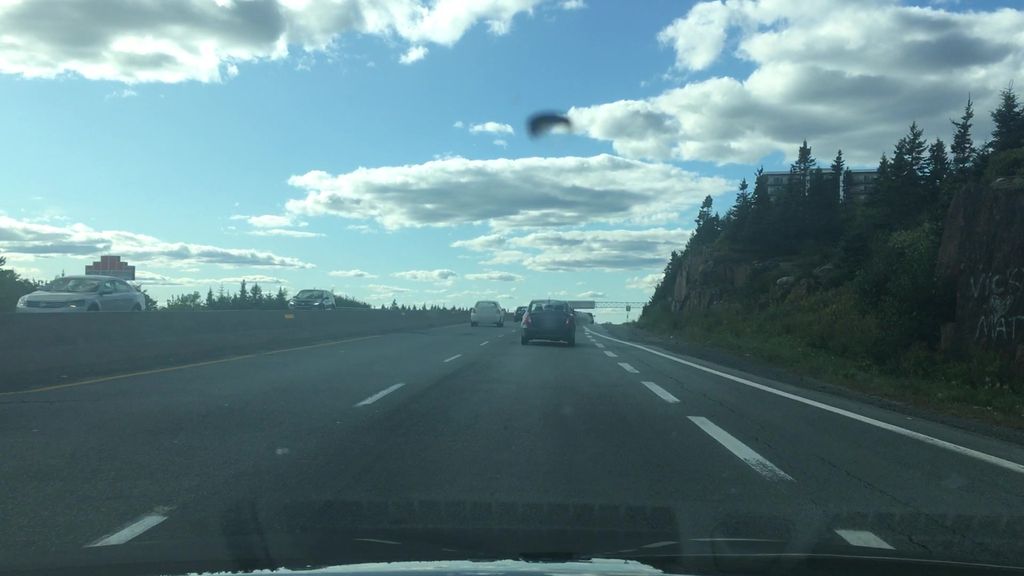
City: halifax